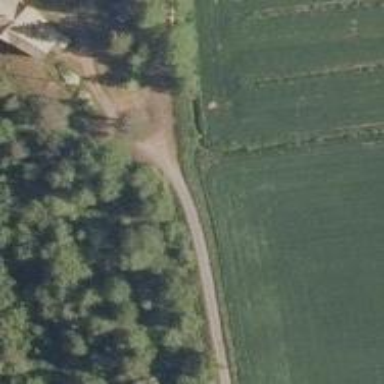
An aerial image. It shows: Track with grade2 tracktype.